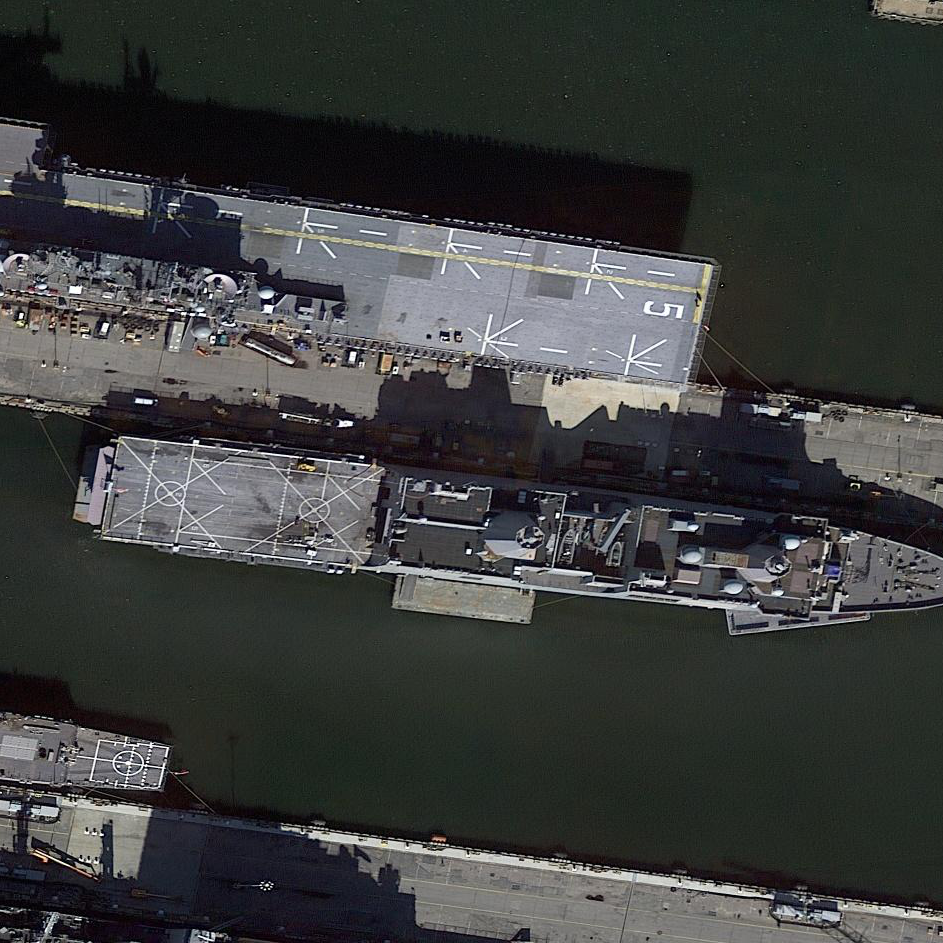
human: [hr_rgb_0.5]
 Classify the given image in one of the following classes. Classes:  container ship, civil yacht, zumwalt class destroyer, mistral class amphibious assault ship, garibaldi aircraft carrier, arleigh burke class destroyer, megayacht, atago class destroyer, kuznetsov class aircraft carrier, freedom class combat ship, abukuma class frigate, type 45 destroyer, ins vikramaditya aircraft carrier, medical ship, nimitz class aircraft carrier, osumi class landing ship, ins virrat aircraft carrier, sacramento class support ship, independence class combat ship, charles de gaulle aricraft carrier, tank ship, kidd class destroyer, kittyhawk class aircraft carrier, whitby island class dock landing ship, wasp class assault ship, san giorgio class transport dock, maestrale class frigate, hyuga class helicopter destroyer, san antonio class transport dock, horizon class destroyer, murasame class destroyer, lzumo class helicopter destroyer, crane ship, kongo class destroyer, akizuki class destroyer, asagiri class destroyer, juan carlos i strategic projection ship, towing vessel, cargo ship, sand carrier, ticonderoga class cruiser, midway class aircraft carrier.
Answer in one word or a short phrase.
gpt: San Antonio class transport dock